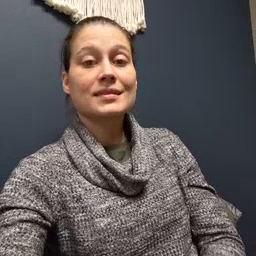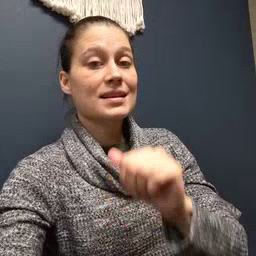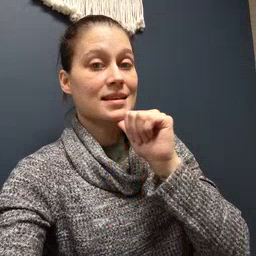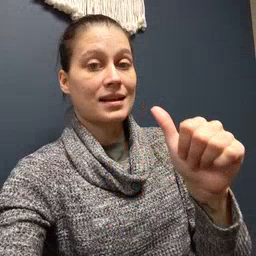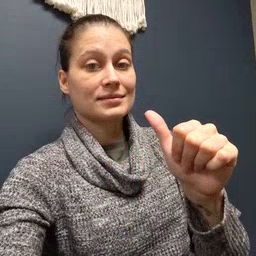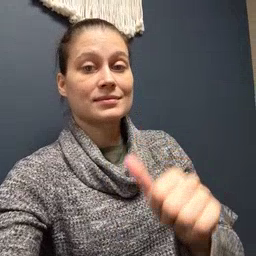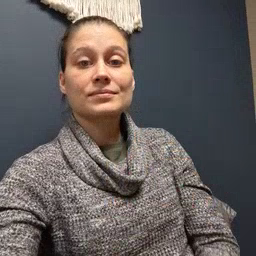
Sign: not